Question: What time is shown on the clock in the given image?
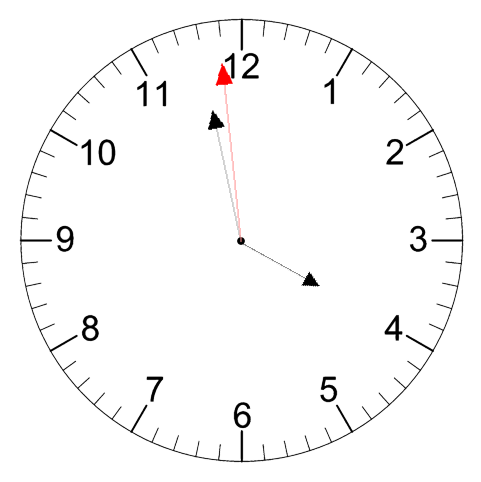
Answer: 03:57:59